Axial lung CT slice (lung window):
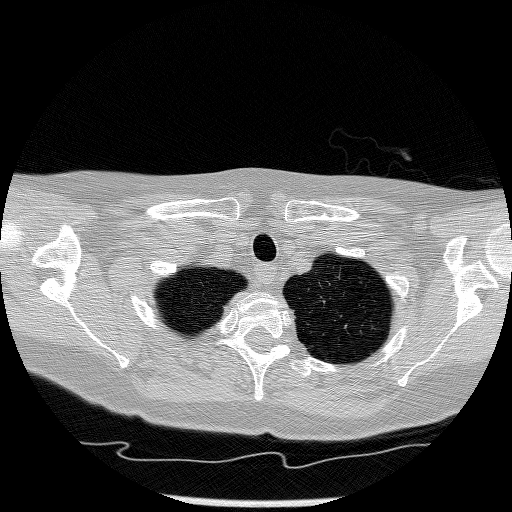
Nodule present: no